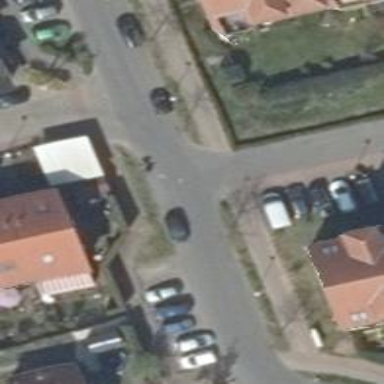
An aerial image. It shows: Residential road.